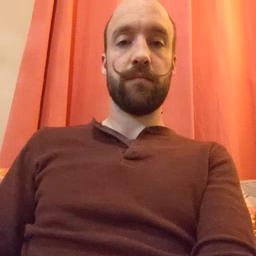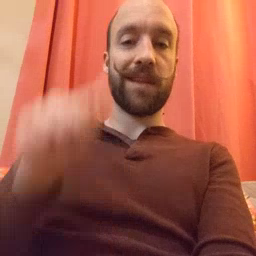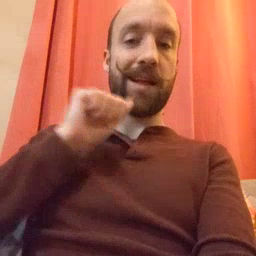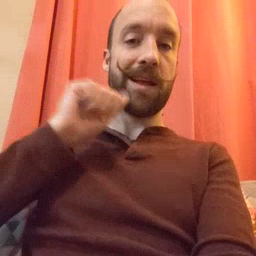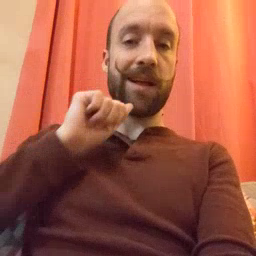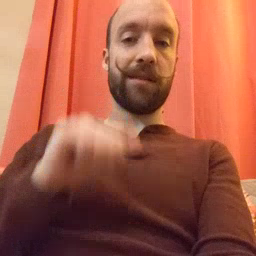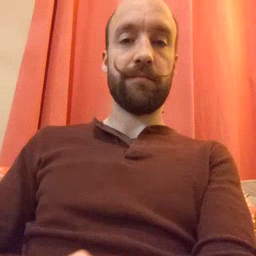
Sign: aunt